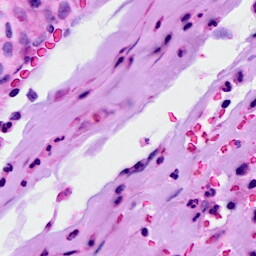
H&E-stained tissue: Breast